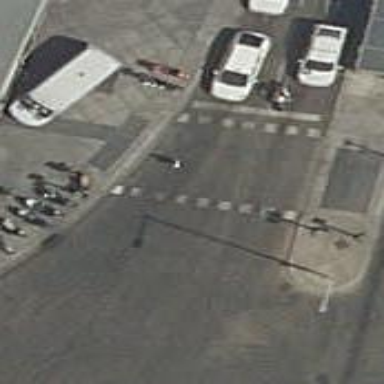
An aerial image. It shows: Road with traffic signals. The crossing also has traffic signals in the form of signal.